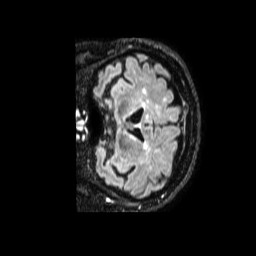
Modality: FLAIR
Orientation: coronal
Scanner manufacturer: philips
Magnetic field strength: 1.5 T
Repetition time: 4.8 s
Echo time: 0.3512 s